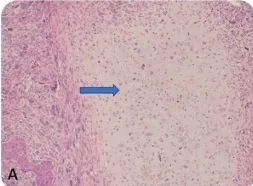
A: HE staining (20x) of the epithelial component of carcinosarcoma.
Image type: pathology (h&e)